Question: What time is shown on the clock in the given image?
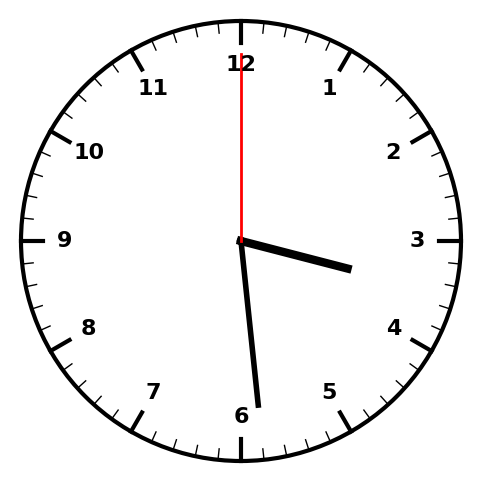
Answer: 03:29:00